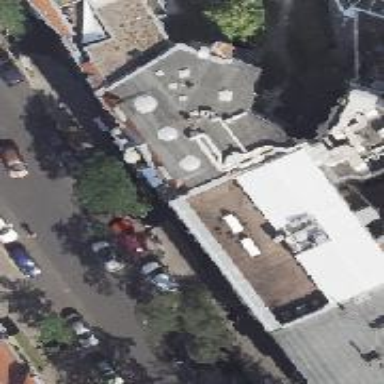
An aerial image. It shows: Ice cream stand or shop.